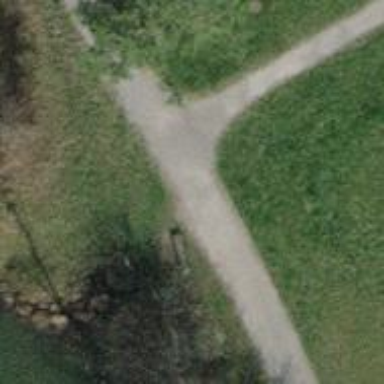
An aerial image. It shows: Brown bench.